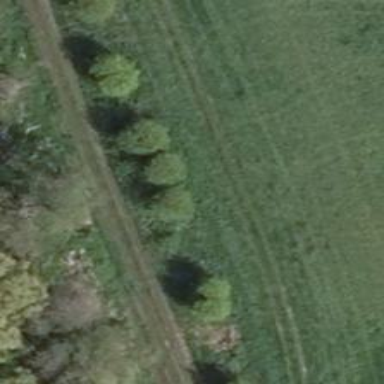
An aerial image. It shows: Row of deciduous broadleaved trees.